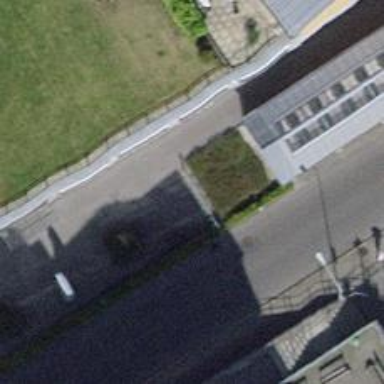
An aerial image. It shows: Bicycle parking area.